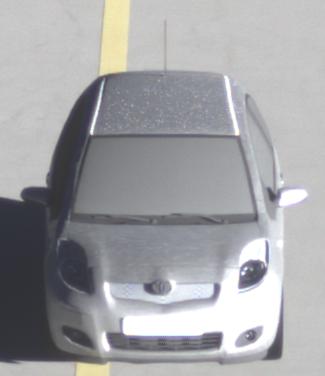
Make: Toyota
Model: Yaris 1.0
Detailed model: Yaris (XP13)
Model produced from: 2011/10
Model produced until: 2014/08
Doors: 3
Color: white
Road condition: dry road
Daytime: sunrise or sunset
Contrast: high contrast